Question:
On this example, how are merges back to "main" from "windows" and "test" branches normally handled (red lines)?
For instance, developer under "windows" branch fixes a bug by setting A=1, and then tests the fix under "windows" and calls it "done", so he merges "windows" back to "main" as "main/8" that's not a problem thus far.
But then, say that developer under "test" branch changes A to "A=0" to fix the bug he is working on.
What happens when "test/4" is merged back to "main"?
Now "main/9" shows "A=0", overwriting the fix done by "windows/1".
Then say that the developer who worked on the fix under "windows" now needs to work on another fix and creates "windows_2". He will be thinking that A is still "A=1", because that's how he left it. The developer might go through a painful process to discover that now "A=0".
How are these types of changes handled, so changes do not get reversed from one merge to the next when branches are created in parallel from the main "trunk"?
Any info will be greatly appreciated.
Thank you very much.
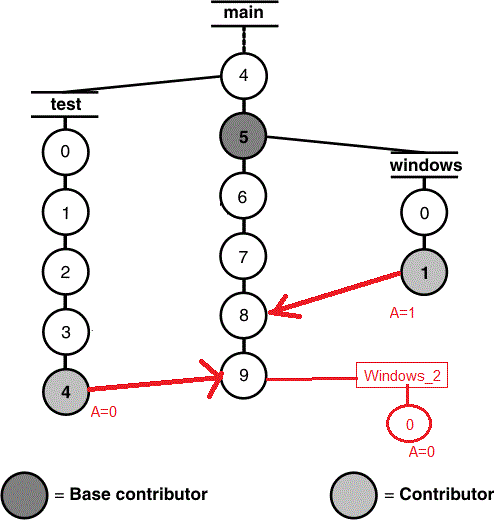
Answer: > What happens when "'test/4'" is merged back to "main"?
This is a non-trivial merge, because the*same* line for "'A='" has been modified , compared with the common ancestor. This is a clear conflict during the merge, and it won't be an automatic one.
So the developer merging back 'test' branch will have to choose between 'test' and 'windows' line, and hopefully, will check with the developer from the 'windows' branch.
From the <URL>:
> When two or more contributors differ from the base contributor, Diff Merge detects the conflict, and prompts you to resolve it. It displays all contributor differences and you can accept or reject each one.
'''
[changed 10] | [changed to 10 file 2]---
A; | A=1;
-|-
[changed 10] | [changed to 10 file 3]---
A; | A=0
|-
Do you want the CHANGE made in file 2? [yes]
no
Do you want the CHANGE made in file 3? [yes]
yes
Applying CHANGE from file 3 [line 10]
============
'''
---
But the true answer is : if the file needs modifications (especially in the lines), there should be some way of managing and coordinating those types of development efforts.
ClearCase also proposed locks on checkout ('cleartool checkout -reserved') which would prevent 'test' to be checked out while 'windows' version is checked out. That can also prompt the developer on 'test' to check with his/her colleague, and be aware of the nature of the fix being done.